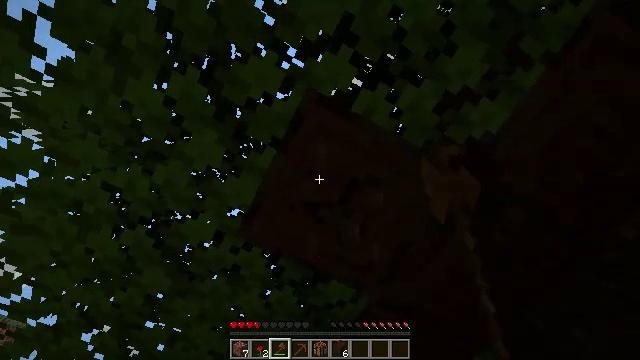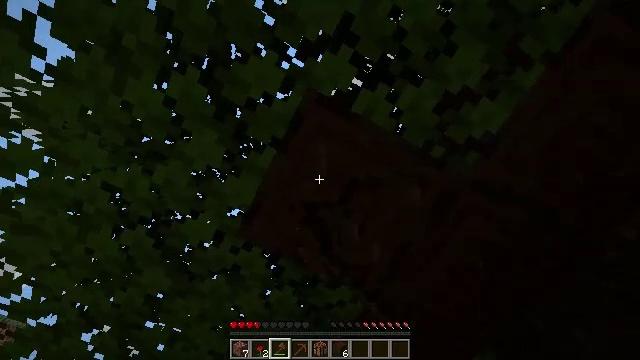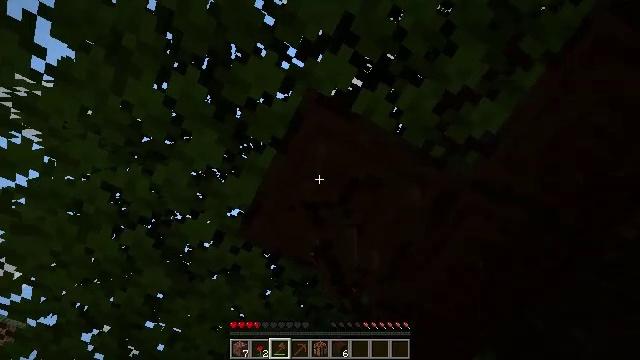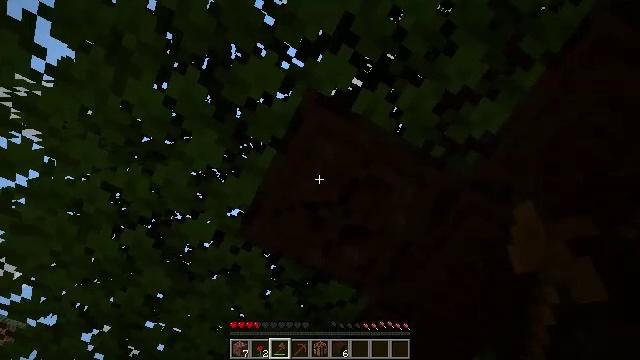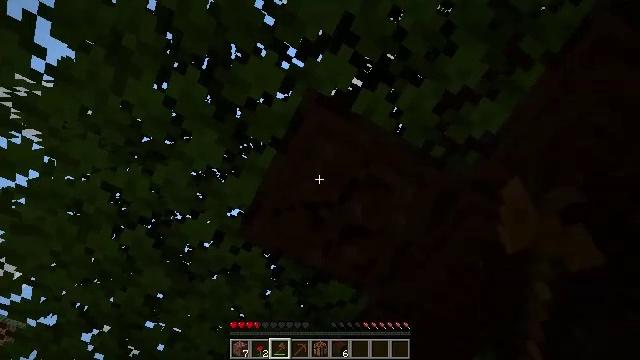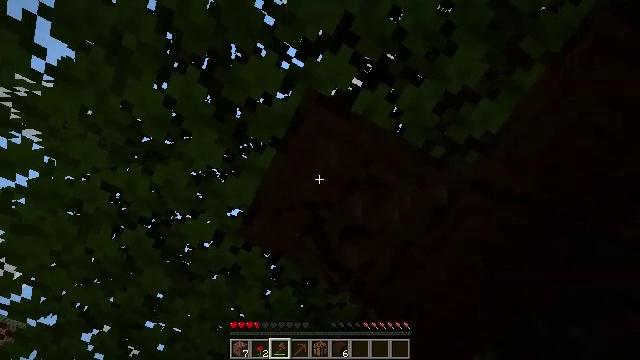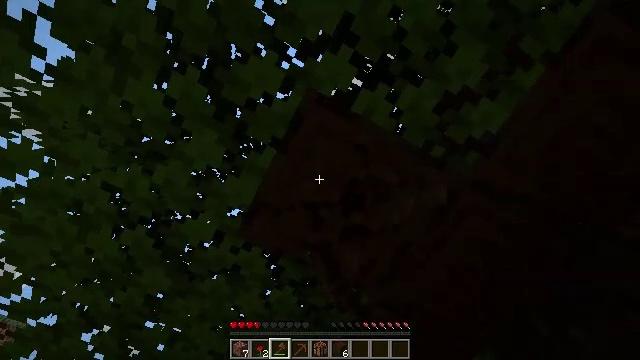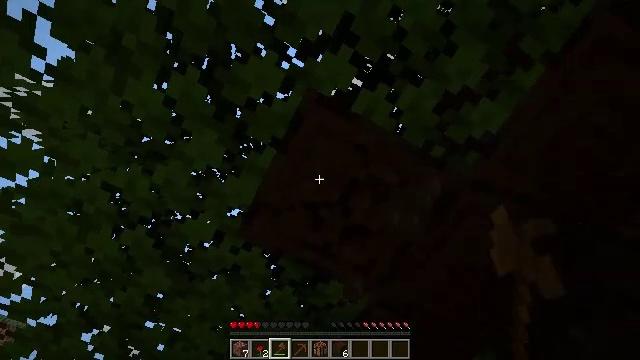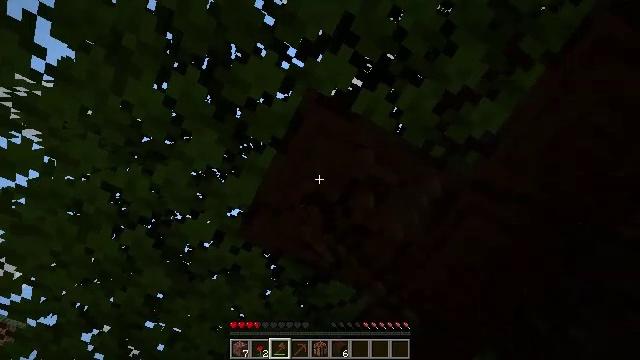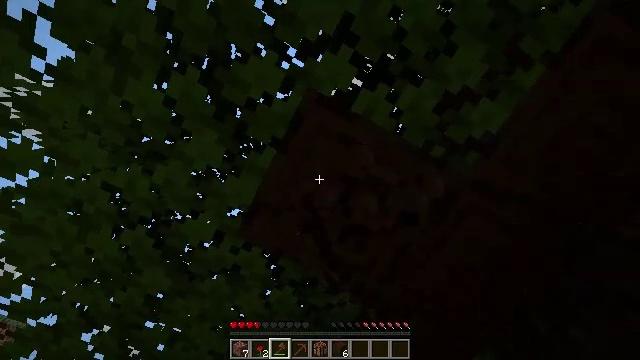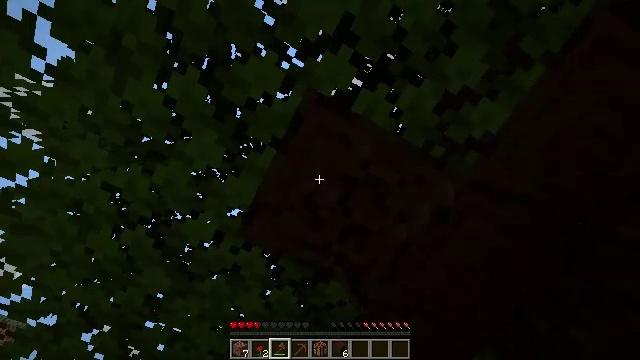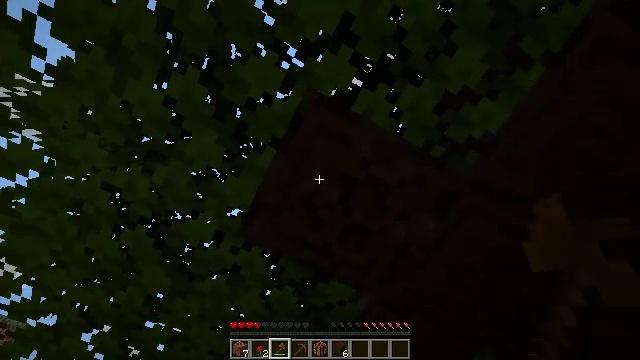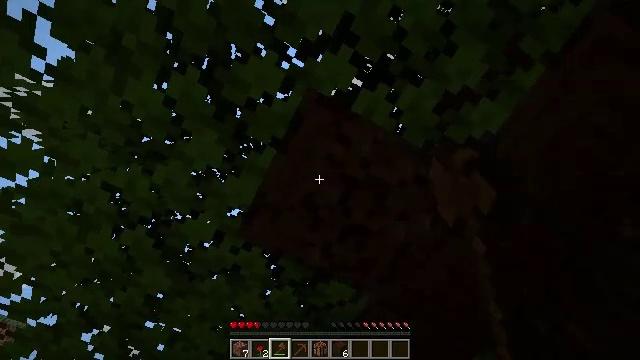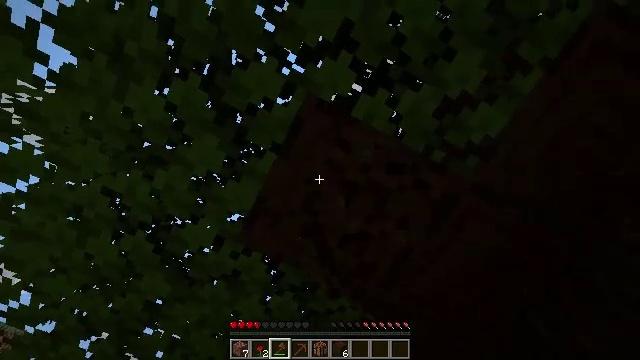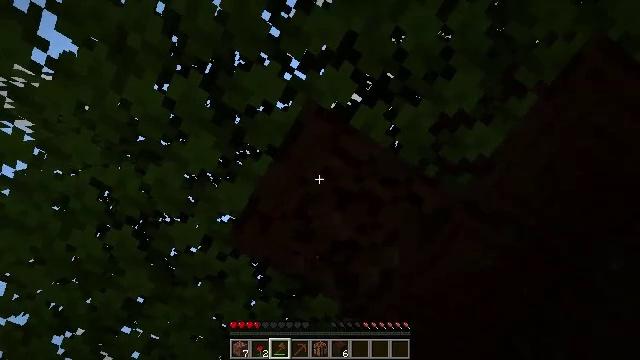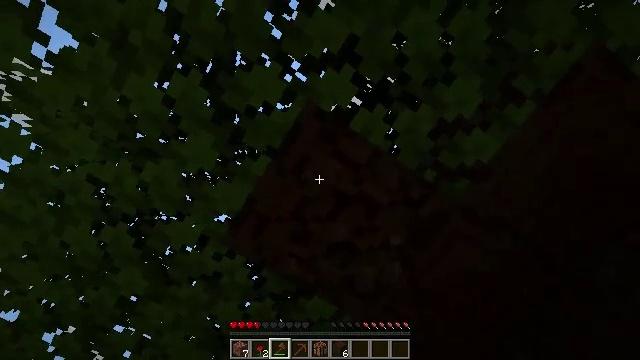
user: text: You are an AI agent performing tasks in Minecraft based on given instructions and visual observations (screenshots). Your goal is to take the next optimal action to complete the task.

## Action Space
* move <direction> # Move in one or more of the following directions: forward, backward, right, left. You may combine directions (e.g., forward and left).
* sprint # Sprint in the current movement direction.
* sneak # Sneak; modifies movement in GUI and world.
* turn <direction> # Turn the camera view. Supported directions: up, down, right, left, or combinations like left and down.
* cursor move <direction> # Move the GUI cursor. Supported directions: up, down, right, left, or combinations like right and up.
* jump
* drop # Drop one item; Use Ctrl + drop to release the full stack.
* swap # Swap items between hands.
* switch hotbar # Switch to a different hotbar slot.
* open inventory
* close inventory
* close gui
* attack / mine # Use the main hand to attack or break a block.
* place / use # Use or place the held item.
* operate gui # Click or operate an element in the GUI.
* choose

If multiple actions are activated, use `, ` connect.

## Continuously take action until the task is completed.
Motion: motion action
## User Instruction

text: Gather dark oak log for crafting.
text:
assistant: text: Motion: attack / mine
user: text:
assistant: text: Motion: attack / mine
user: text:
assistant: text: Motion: attack / mine
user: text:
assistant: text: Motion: attack / mine
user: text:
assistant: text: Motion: attack / mine
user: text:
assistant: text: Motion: attack / mine
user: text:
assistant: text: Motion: attack / mine
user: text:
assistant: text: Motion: attack / mine
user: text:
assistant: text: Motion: attack / mine
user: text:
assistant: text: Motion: attack / mine
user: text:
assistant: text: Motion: attack / mine
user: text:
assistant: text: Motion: attack / mine
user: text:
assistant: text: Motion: turn up, attack / mine
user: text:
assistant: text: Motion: turn right and up, attack / mine
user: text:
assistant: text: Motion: turn right, attack / mine
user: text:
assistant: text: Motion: attack / mine
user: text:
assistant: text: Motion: attack / mine
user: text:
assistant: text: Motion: attack / mine
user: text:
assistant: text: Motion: attack / mine
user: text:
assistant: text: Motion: attack / mine
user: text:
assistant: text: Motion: attack / mine
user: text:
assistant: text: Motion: attack / mine
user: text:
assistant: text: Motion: attack / mine
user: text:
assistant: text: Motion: turn right and down, attack / mine
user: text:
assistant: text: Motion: move forward, turn right and down, attack / mine
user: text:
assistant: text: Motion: move forward, turn right and down, attack / mine
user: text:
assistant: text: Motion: move forward, turn right and down, attack / mine
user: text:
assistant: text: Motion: attack / mine
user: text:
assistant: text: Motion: attack / mine
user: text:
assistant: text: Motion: attack / mine